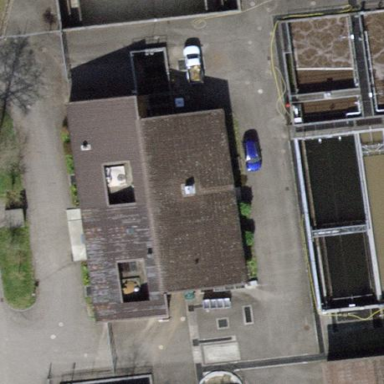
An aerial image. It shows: Wastewater plant.